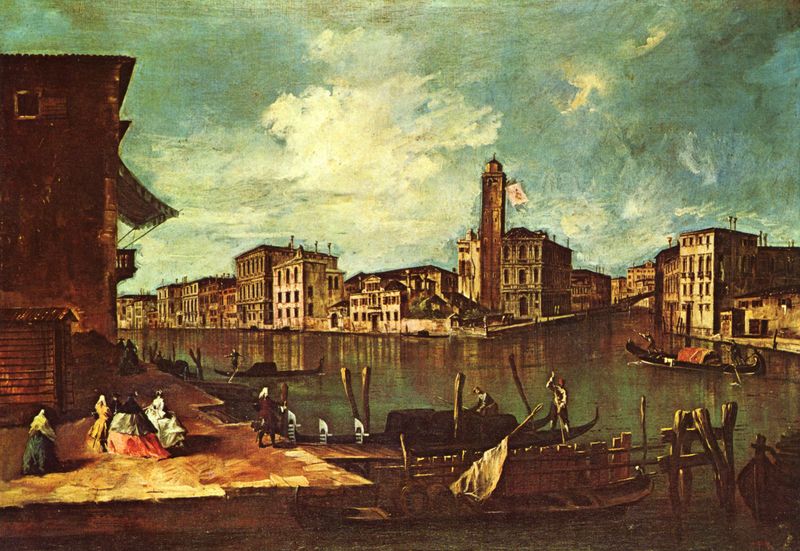
Titel: Der Canal Grande in San Geremia, von einem Gondelankerplatz aus gesehen
Künstler: Francesco de' Guardi
Standort: Baltimore (Maryland)
Institution: Baltimore Museum of Art
Schlagwörter: blau, gemälde, himmel, mann, schatten, wasser, wolken, fluss, frauen, gelb, grün, kirchturm, landschaft, menschen, stadt, ufer, braun, damen, fenster, frau, grau, holz, kleid, kleider, licht, männer, schwarz, szene, weiss, ölbild, dach, dame, gebäude, haus, rot, tiere, wolke, malerei, rock, wand, architektur, barock, öl, gracht, häuser, spiegelung, brücke, gewässer, kanal, kirche, sonne, wasserspiegelung, wege, boot, boote, genre, handel, kahn, paddel, ruder, turm, bewölkt, perücke, balkon, schiff, schiffe, segel, sommer, wellen, ansicht, fassade, fassaden, italien, naturalismus, vedute, venedig, röcke, stab, fahne, flagge, mast, schiffer, dächer, hafen, kähne, anleger, kai, romantik, ölgemälde, banner, steg, rudern, bohlen, bretter, anlegen, pfosten, stadtansicht, veranda, palast, palazzi, palazzo, fracht, canale, regenwolken, flösser, fachwerk, genregemälde, fahrer, anlegestelle, canaletto, campanile, lagune, alltagsszene, markise, dreckig, bolen, ufermauer, spiegelt, paläste, staken, canale grande, fährmann, gondel, gondeln, gondoliere, canal, markisen, canal grande, kanäle, grande, rude, gemlde, nordalpin, gondolier, spaltung, menshcen, fähren, abzweigung, guardi, credi, 1800, gr, goldel